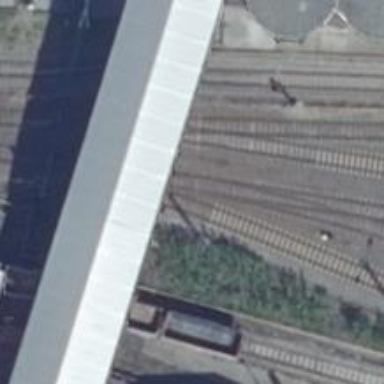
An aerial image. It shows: Railway switch.